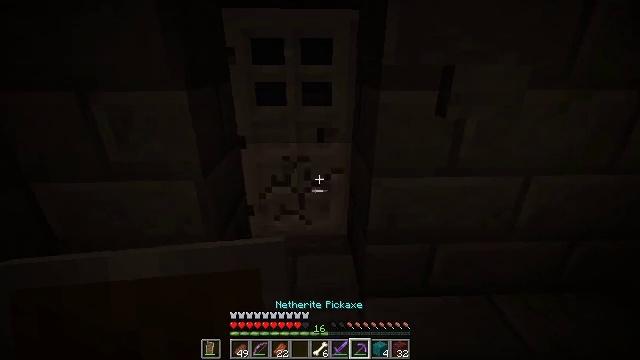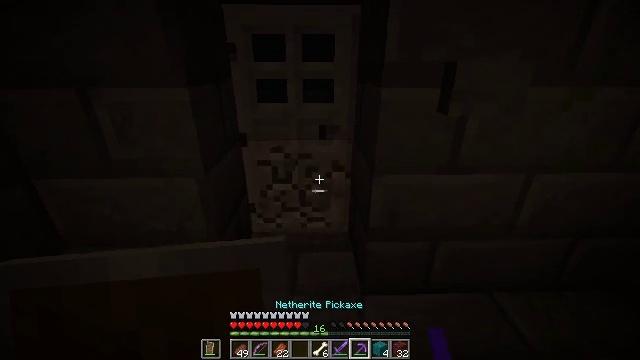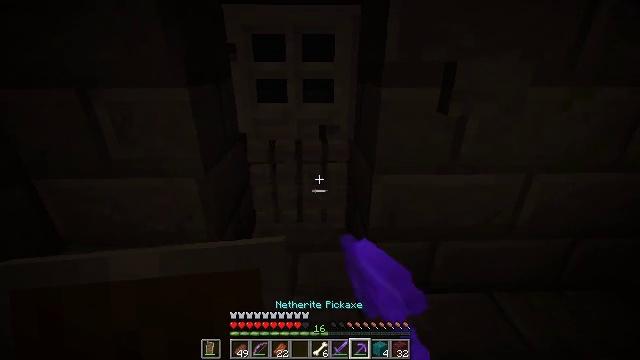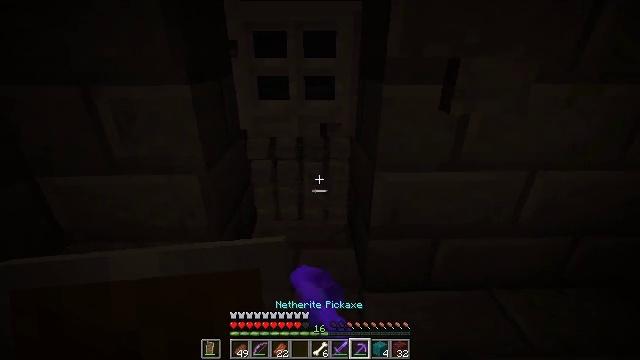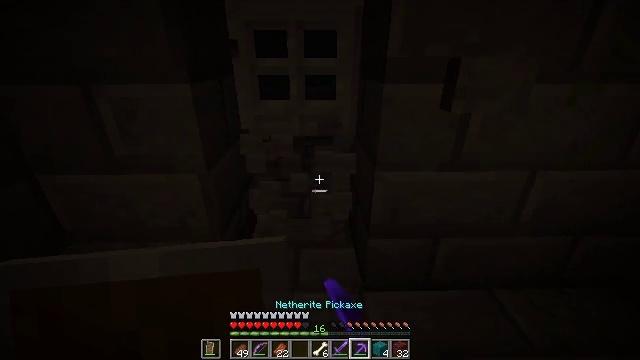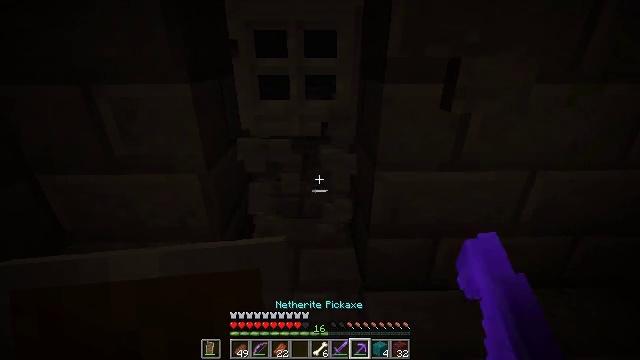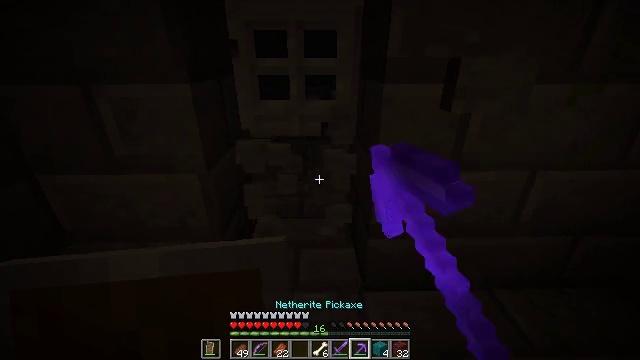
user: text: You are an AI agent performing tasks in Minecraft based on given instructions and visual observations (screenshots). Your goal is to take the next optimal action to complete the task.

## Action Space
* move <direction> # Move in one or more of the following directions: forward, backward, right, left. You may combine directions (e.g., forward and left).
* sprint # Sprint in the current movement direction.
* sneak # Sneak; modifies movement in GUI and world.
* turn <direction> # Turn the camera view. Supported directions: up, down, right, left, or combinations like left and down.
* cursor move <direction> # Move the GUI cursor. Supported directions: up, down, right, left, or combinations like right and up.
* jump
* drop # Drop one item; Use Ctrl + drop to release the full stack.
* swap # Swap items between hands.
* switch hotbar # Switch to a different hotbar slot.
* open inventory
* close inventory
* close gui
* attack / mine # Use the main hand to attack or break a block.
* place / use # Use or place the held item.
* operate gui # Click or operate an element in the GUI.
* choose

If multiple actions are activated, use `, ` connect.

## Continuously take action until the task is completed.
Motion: motion action
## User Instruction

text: Left click on the iron door to break it.
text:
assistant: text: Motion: attack / mine
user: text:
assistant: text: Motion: attack / mine
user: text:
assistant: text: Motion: attack / mine
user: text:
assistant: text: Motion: attack / mine
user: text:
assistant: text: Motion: attack / mine
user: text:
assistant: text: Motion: attack / mine
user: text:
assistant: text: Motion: attack / mine